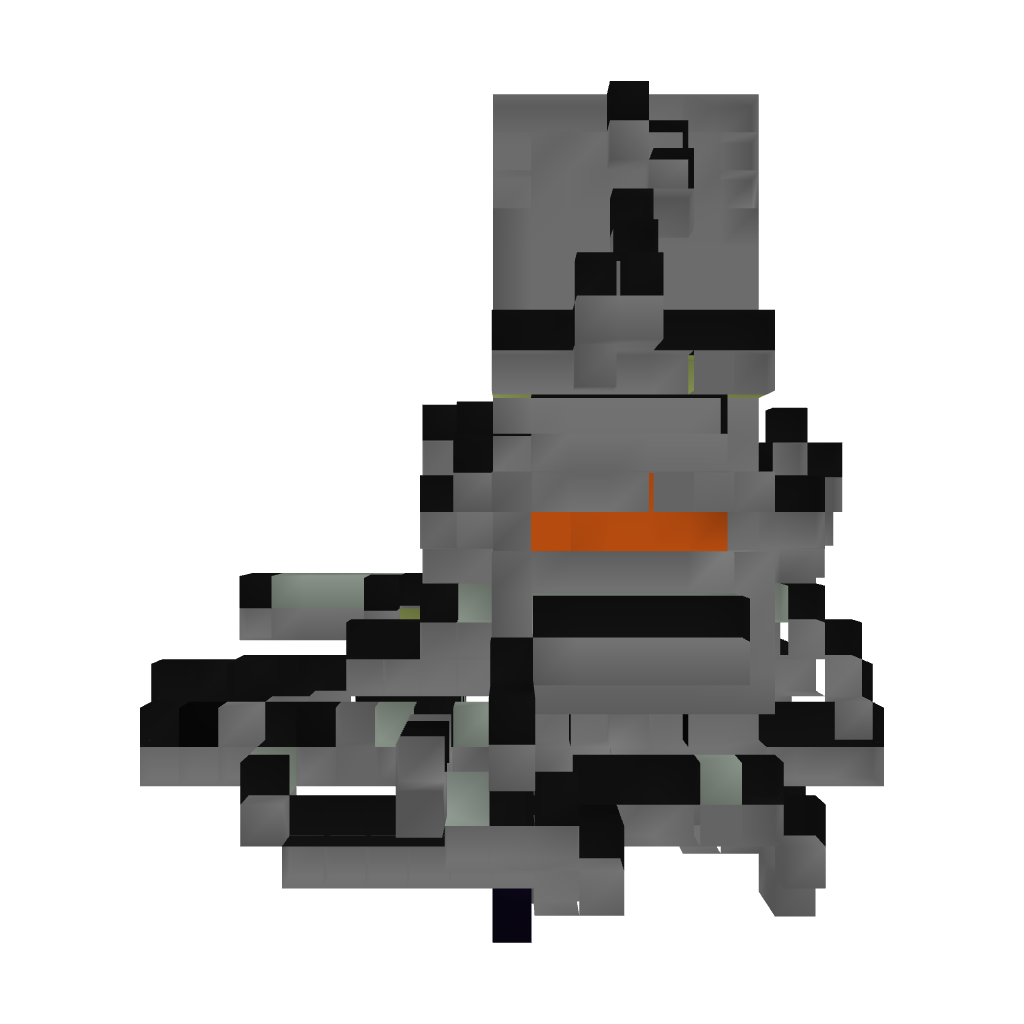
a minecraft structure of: Torture jail